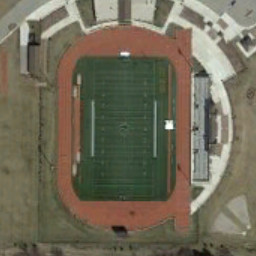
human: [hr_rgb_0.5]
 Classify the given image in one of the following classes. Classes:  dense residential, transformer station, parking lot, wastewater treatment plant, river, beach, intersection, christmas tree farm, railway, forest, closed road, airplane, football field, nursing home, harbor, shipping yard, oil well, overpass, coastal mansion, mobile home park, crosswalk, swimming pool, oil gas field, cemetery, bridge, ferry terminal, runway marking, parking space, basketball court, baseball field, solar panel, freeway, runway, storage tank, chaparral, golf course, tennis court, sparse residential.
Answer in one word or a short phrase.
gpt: football field